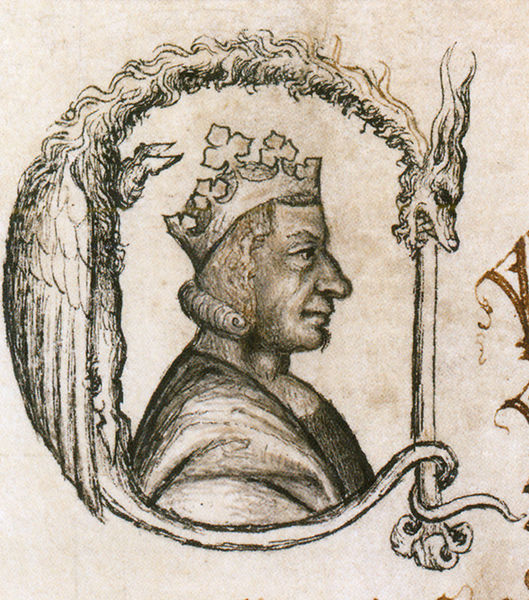
Titel: Eine alte Abmachung zwischen Karl V. und seinem Onkel Philippe über die Erbschaft über das Vorrecht von Orléans
Institution: Paris, Archives nationales
Schlagwörter: nase, profil, alt, rahmen, bildnis, portrait, porträt, haare, krone, locke, locken, ansicht, kaiser, könig, buch, seite, buchstabe, initiale, seiten, mittelalter, karl, karl der grosse, c, dracke, historisierte initiale, initiale c